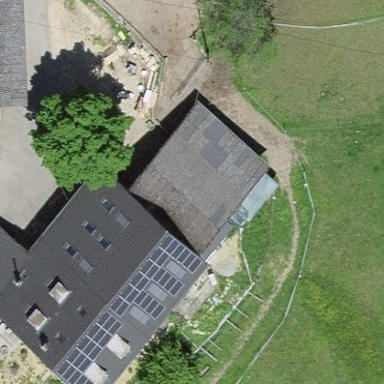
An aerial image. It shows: Farmyard area.